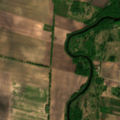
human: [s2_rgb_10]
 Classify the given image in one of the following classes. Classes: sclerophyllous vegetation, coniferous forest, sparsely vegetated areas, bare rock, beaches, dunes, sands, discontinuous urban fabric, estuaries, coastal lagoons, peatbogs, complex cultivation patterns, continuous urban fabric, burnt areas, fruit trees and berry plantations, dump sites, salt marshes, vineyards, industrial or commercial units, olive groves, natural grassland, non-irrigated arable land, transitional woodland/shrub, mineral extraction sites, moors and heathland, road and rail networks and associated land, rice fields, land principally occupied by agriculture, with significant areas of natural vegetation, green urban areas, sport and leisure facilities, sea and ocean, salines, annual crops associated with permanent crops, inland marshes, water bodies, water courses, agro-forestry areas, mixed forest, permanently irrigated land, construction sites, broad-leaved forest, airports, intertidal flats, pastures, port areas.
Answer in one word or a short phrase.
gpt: non-irrigated arable land, pastures, land principally occupied by agriculture, with significant areas of natural vegetation